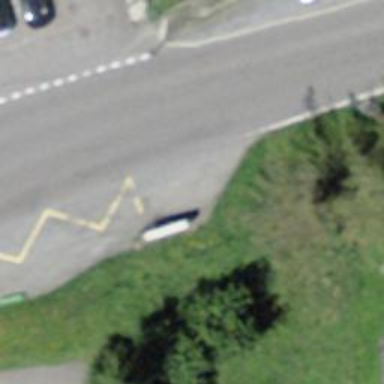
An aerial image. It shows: Post box is visible.